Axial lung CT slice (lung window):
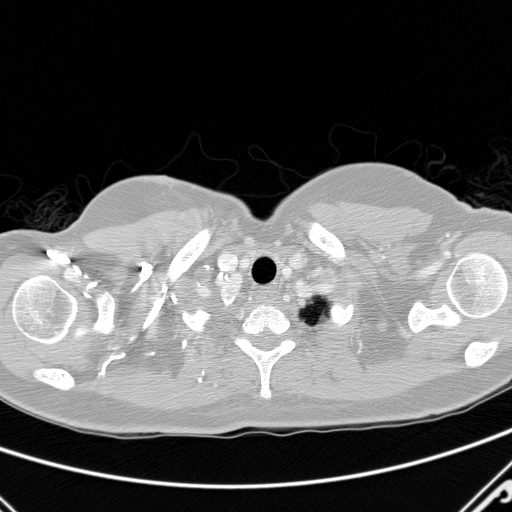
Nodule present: no